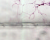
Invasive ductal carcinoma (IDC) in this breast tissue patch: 0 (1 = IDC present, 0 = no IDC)